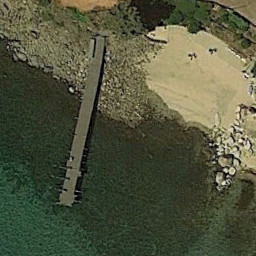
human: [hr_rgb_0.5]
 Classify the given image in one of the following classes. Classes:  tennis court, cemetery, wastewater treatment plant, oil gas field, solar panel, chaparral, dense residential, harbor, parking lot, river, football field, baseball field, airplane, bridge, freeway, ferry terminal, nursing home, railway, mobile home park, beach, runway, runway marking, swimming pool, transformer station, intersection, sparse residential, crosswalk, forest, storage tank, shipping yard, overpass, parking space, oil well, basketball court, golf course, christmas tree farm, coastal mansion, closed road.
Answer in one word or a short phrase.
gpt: ferry terminal